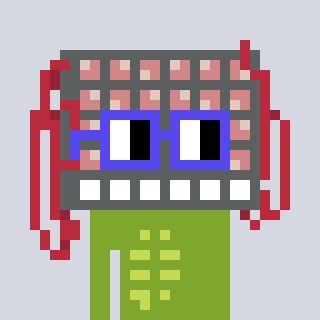
a pixel art character with square blue glasses, a turing-shaped head and a slimegreen-colored body on a cool background